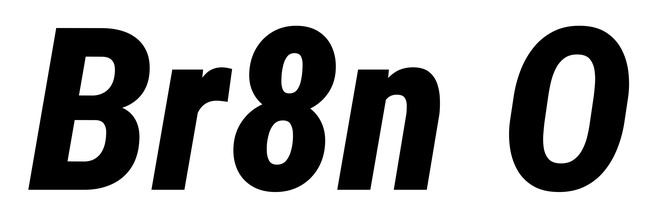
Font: Roboto-Italic_Condensed_ExtraBold_Italic